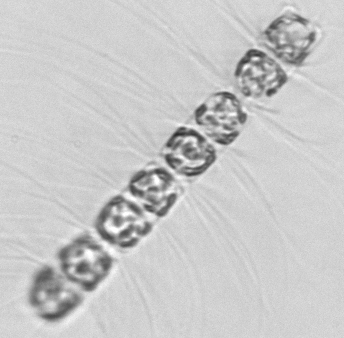
Label: Bacteriastrum